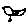
Label: bird